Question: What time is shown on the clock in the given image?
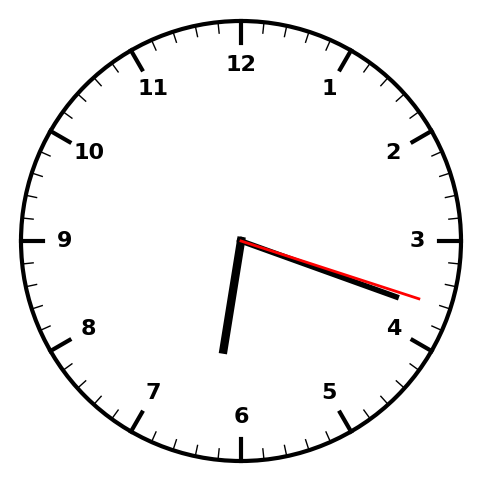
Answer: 06:18:18